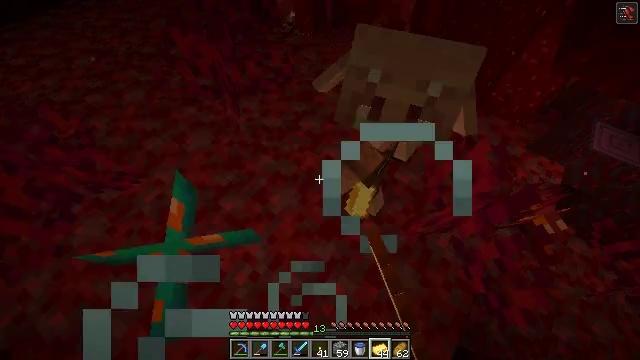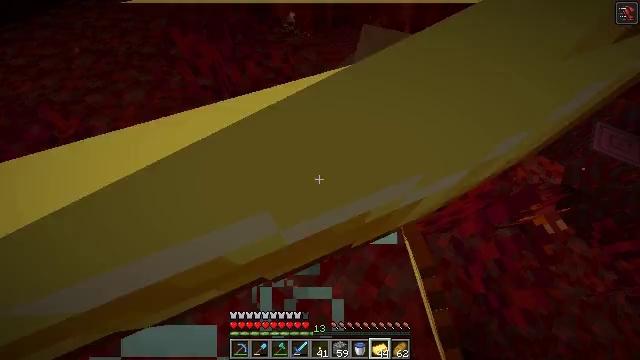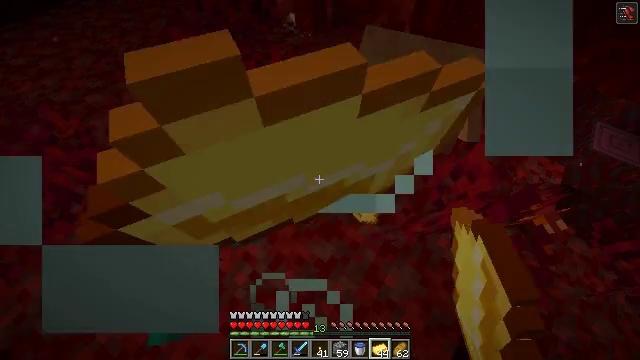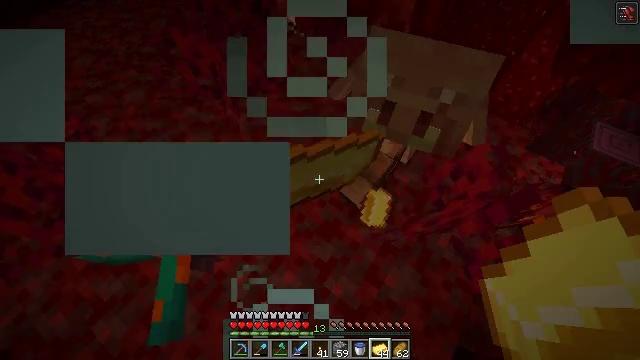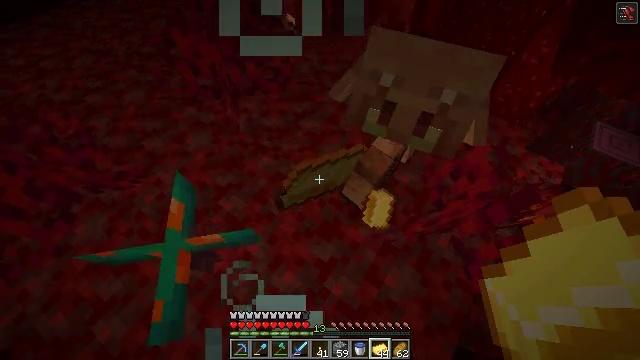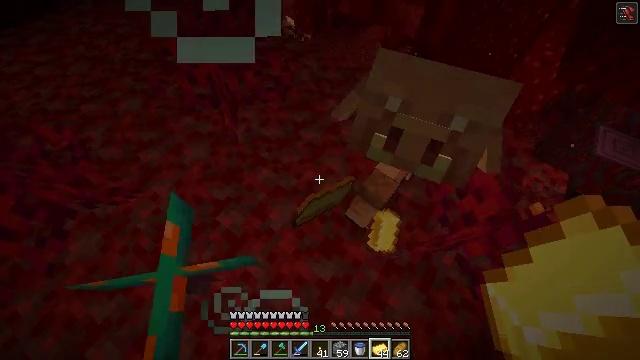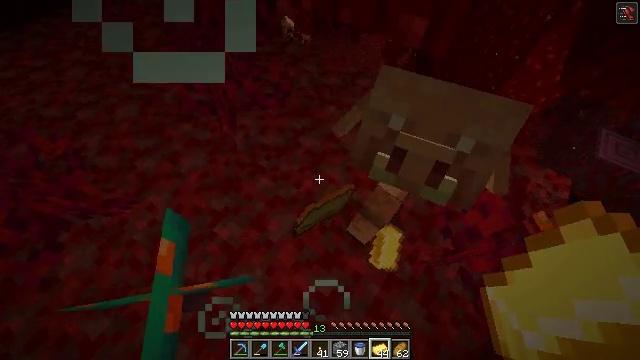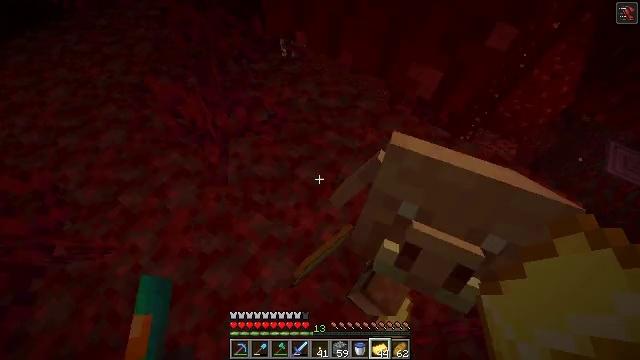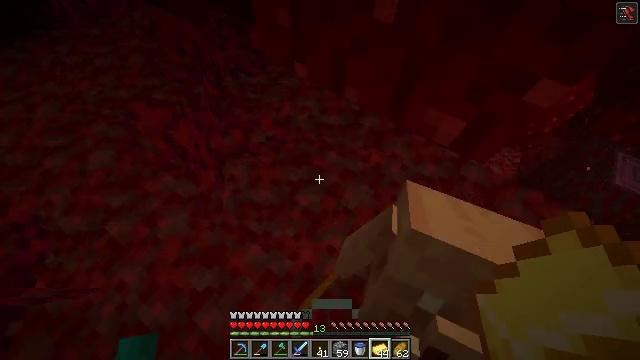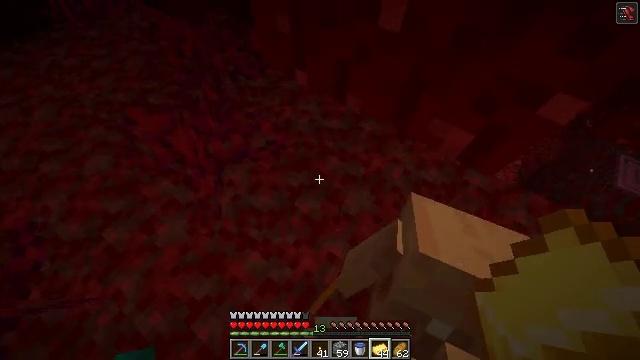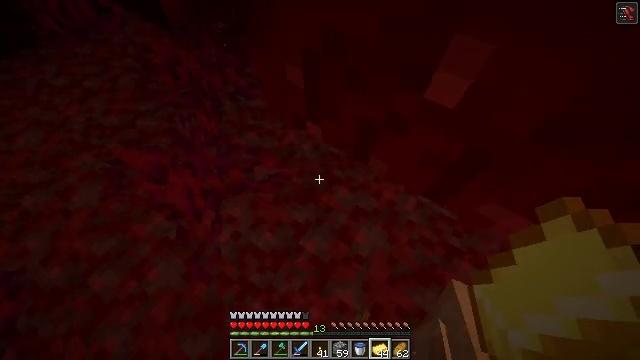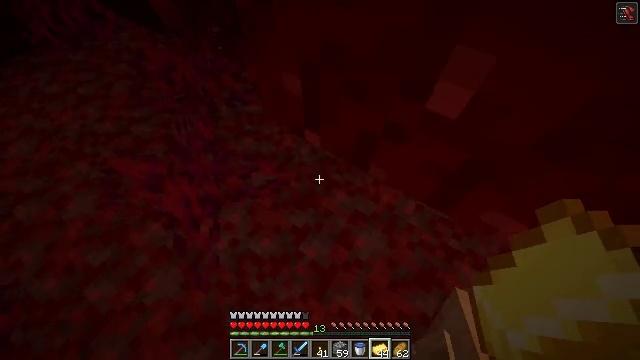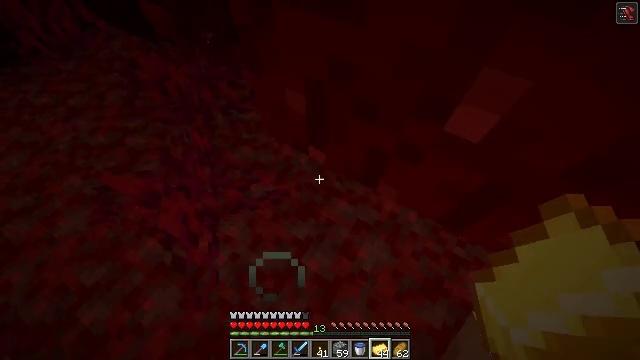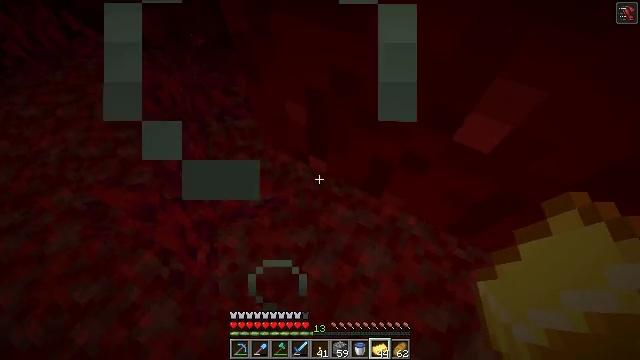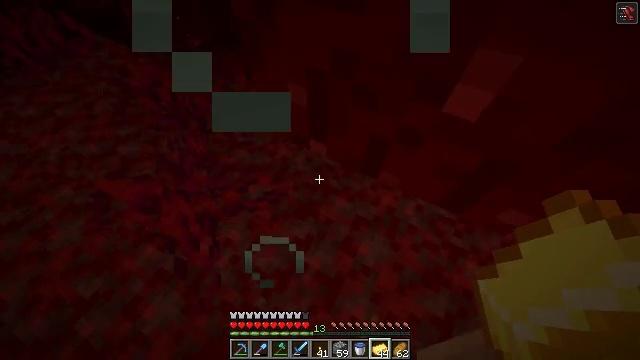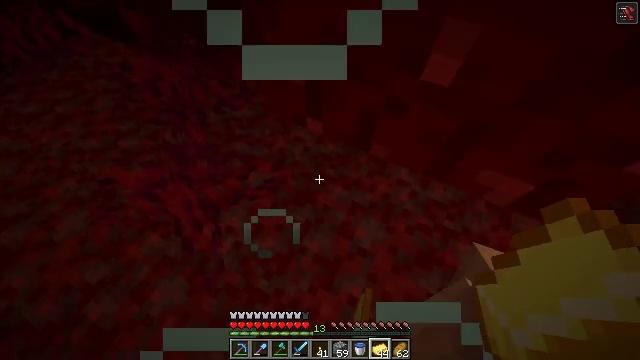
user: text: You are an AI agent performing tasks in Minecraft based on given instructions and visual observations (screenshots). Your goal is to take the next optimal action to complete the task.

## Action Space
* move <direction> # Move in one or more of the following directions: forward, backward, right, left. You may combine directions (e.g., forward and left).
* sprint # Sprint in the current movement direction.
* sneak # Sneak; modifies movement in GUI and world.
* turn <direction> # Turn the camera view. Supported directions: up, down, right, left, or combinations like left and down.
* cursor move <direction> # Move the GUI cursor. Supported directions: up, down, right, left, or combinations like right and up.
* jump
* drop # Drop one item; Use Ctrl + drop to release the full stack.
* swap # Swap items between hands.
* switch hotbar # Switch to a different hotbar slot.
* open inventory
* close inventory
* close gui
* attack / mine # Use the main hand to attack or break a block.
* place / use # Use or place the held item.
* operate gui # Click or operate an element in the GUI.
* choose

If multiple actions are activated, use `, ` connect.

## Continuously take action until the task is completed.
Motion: motion action
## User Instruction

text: Collect crimson roots for crafting.
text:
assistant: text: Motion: no_op
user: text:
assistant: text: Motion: no_op
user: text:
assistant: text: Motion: no_op
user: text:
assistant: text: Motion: no_op
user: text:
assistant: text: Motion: move forward
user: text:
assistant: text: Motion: move forward
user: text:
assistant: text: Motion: move forward
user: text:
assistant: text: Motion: move forward
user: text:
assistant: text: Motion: move forward
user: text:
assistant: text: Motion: no_op
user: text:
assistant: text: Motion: turn right
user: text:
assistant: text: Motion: turn right
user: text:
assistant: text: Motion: turn right
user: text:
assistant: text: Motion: move back, turn right
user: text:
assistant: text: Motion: move back, turn right
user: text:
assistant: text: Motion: move back, turn right
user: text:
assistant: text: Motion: move back, turn right
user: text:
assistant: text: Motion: move back, turn right
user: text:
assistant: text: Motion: move back, turn right
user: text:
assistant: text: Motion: move back, turn right
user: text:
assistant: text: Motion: move back, turn right
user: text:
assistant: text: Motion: move back, turn right
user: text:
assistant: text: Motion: move back, turn right
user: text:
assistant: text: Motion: turn right
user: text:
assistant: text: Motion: no_op
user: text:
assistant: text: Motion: no_op
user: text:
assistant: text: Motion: no_op
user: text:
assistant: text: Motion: no_op
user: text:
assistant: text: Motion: no_op
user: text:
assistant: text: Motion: no_op